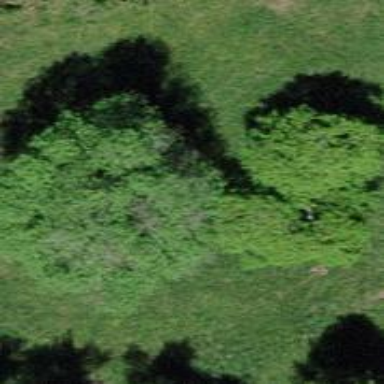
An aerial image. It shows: Broadleaved tree with lush leaves.